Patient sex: M
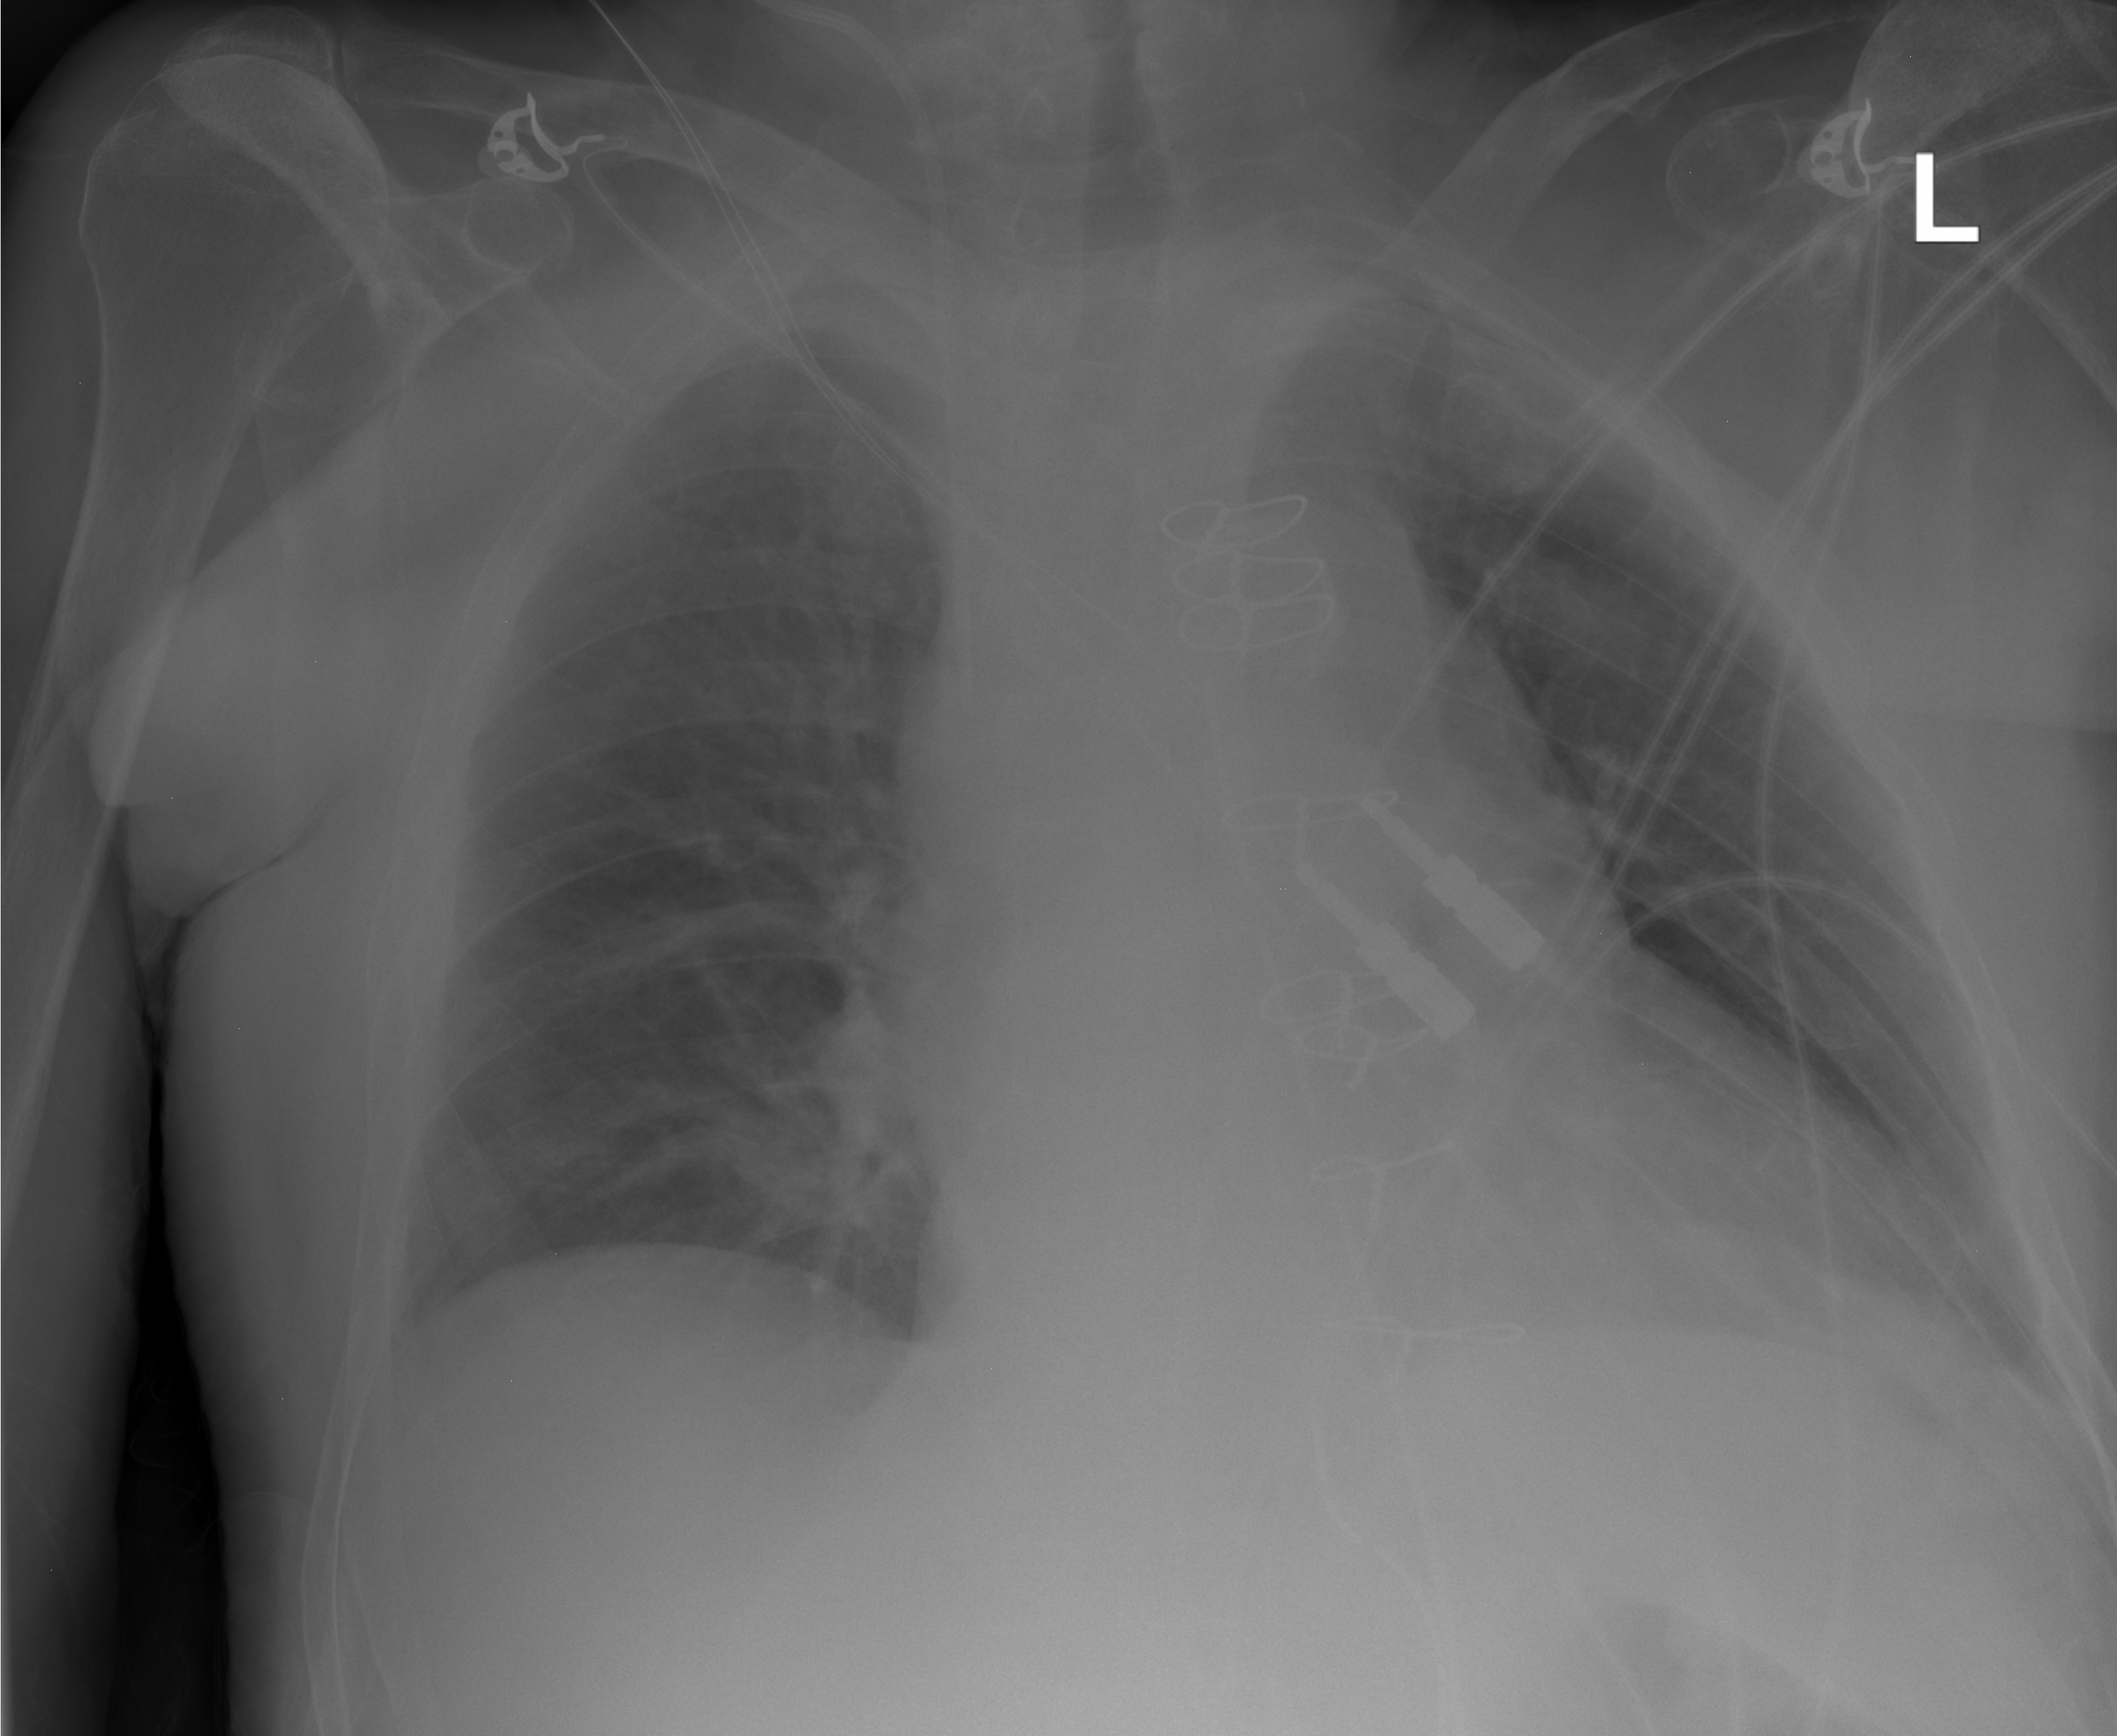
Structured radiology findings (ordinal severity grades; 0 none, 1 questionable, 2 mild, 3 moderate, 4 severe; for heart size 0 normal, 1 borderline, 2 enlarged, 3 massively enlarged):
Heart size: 2
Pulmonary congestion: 0
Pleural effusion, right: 0
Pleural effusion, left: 2
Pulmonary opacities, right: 0
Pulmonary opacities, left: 0
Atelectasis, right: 0
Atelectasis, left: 2